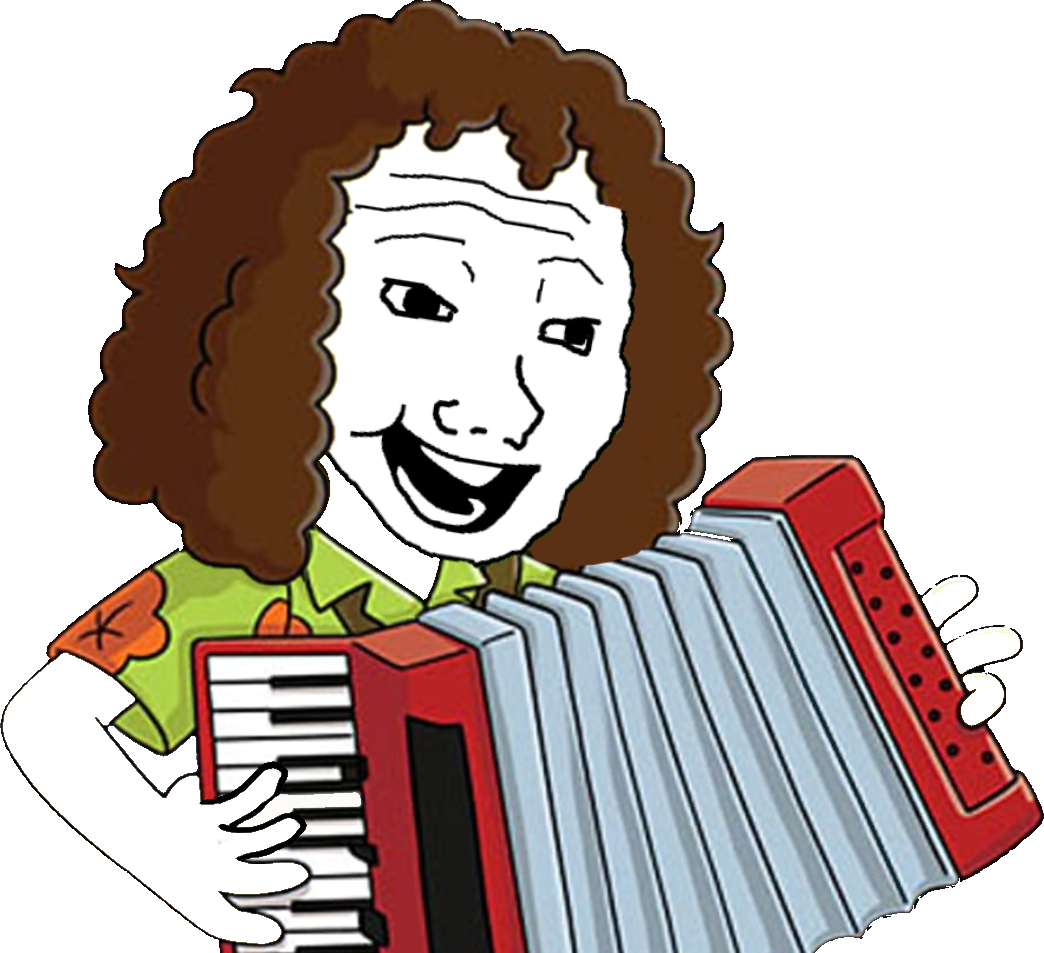
Label: 5_Bloomer